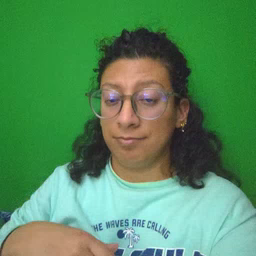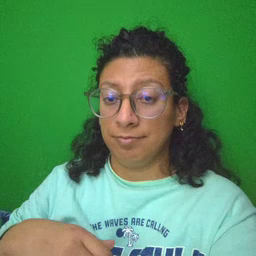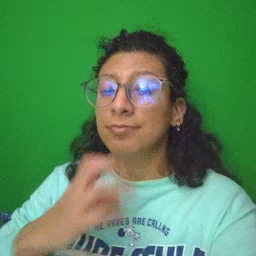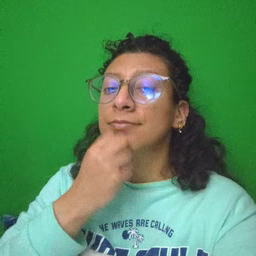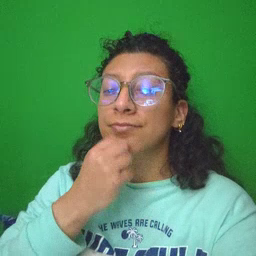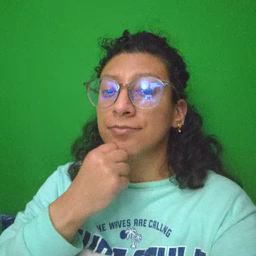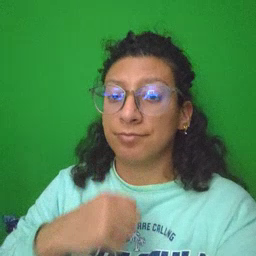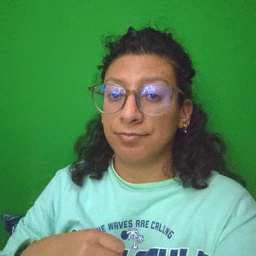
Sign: underwear